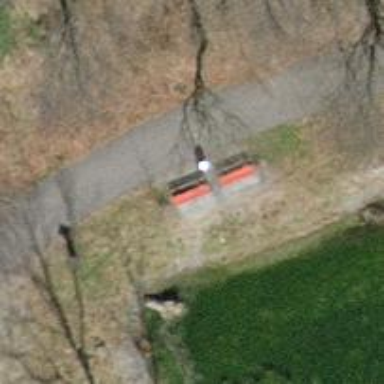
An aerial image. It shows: Red bench.